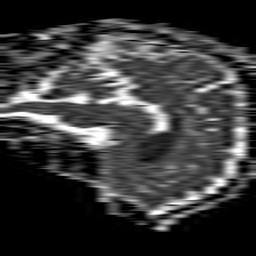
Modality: ADC
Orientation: sagittal
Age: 50
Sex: male
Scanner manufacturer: philips
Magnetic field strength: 1.5 T
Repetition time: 4.6 s
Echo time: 0.08631 s